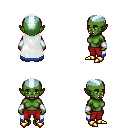
a pixel art fantasy rpg character, female body template, orc, green skin, white trimmed cape, red pants, white cyan short mohawk hairstyle, white cloth bracers, gold boots, four views (front, back, left, right), 2x2 character sprite sheet, small pixel art, hard edges, no anti-aliasing